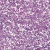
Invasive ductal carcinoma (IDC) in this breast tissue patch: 1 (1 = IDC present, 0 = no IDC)